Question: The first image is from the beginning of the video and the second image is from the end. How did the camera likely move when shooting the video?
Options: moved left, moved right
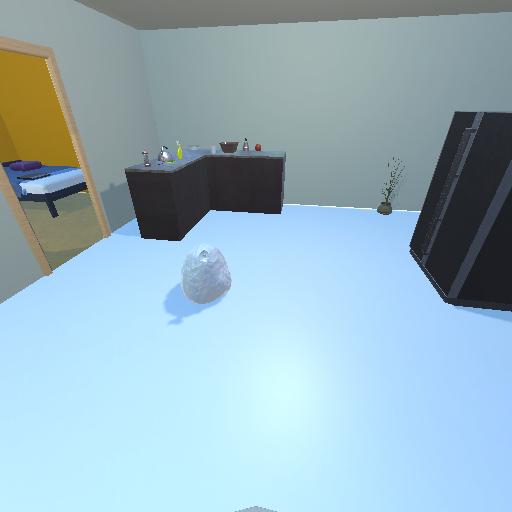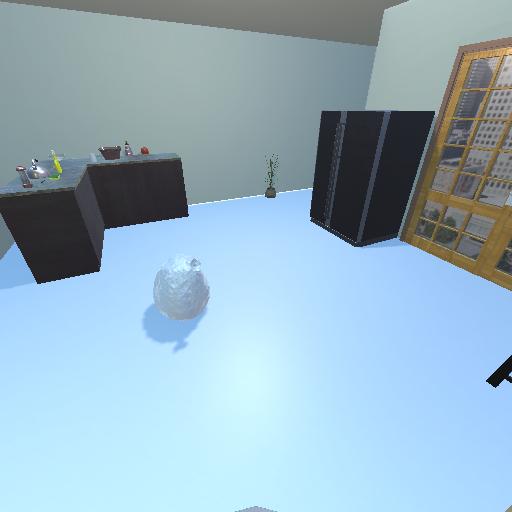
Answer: moved left